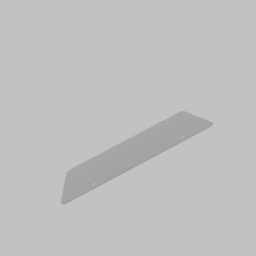
Label: mechanical